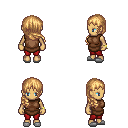
a pixel art fantasy rpg character, female body template, human, tanned skin, brown tunic, red pants, light blonde right-swept hairstyle, bracelets, white slippers, four views (front, back, left, right), 2x2 character sprite sheet, small pixel art, hard edges, no anti-aliasing